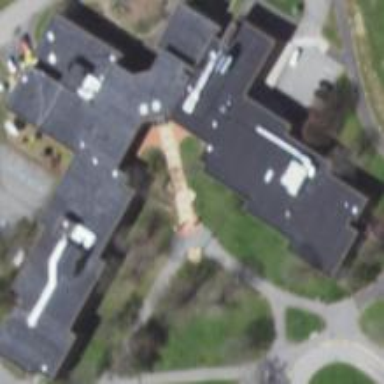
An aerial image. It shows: College building.